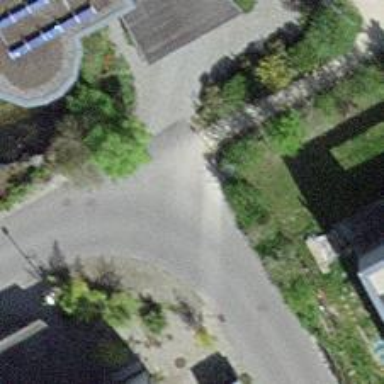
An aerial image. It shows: Footway with fine gravel surface.